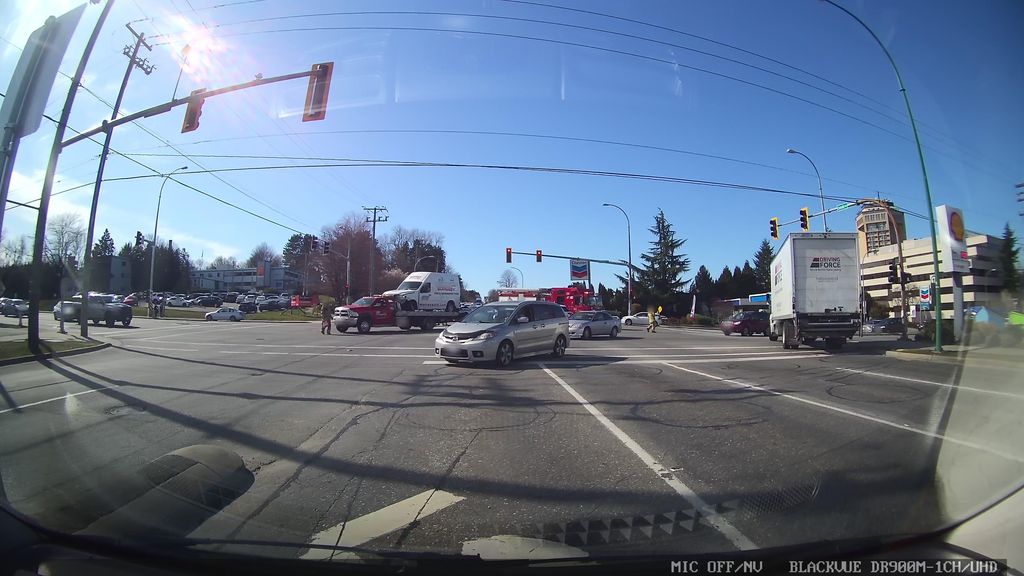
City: vancouver